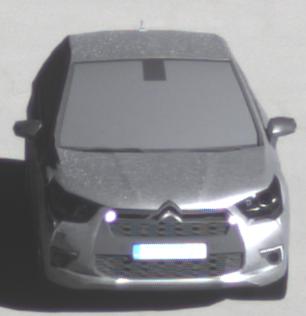
Make: Citroen
Model: DS 4 VTi 120
Detailed model: DS 4
Model produced from: 2011/05
Model produced until: 2015/01
Doors: 5
Color: white
Road condition: dry road
Daytime: morning or afternoon
Contrast: high contrast